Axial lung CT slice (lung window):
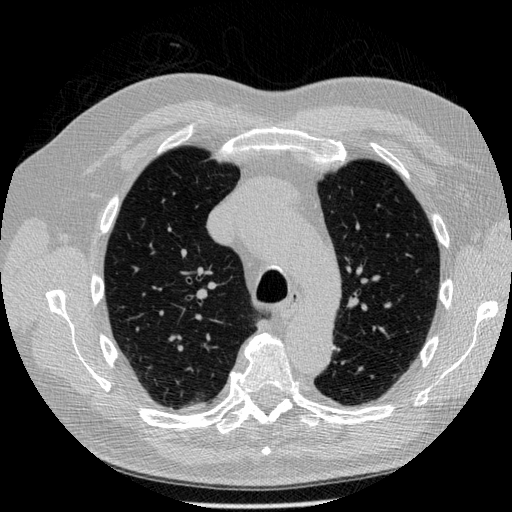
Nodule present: no